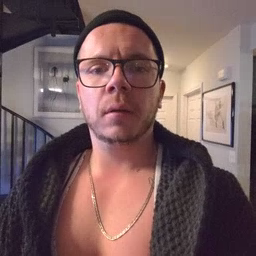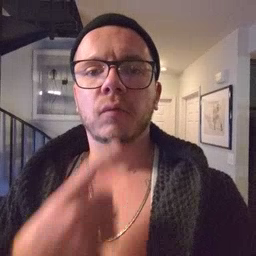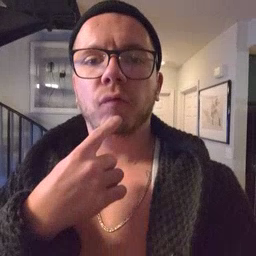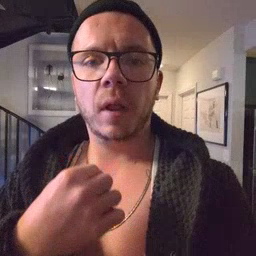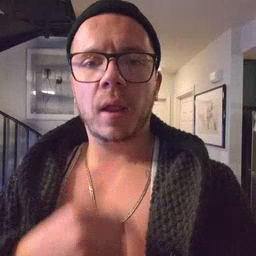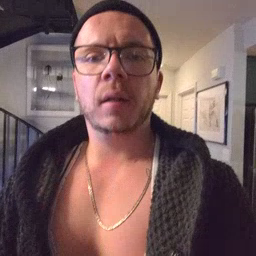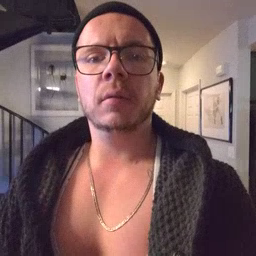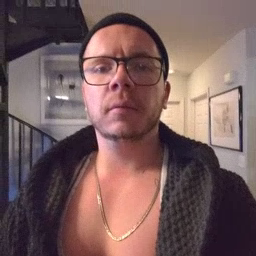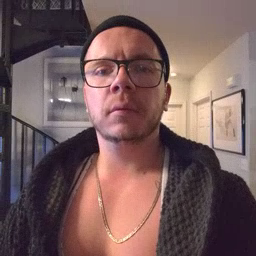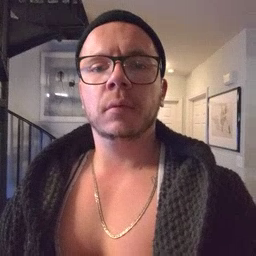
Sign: red